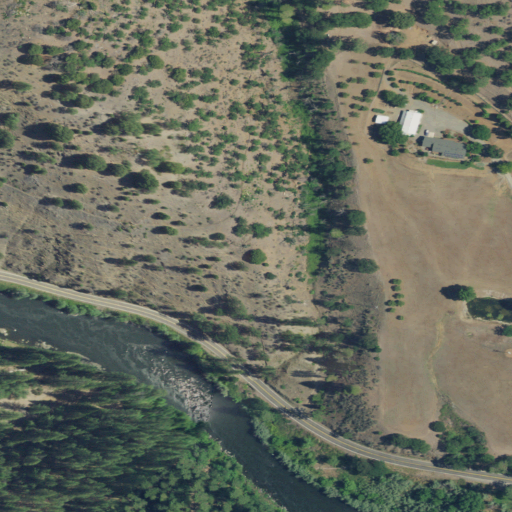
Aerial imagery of valley in California named Cougar Gulch containing grassland, shrub, open development, open water, evergreen forest, medium intensity development, woody wetlands, and low intensity development